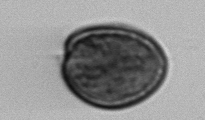
Label: Prorocentrum